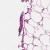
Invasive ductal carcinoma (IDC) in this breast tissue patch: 0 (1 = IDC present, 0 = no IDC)